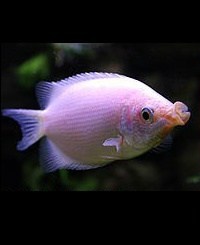
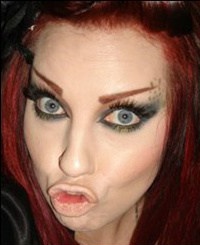
Blend attribute: Lips Shape
Blending difficulty: High
Creative potential: High